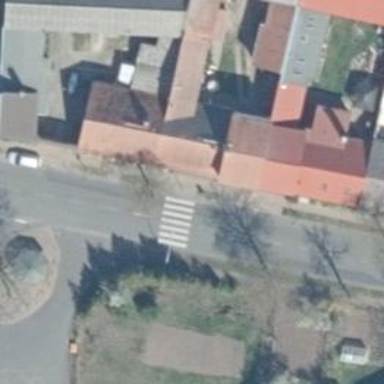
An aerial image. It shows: Zebra crossing for pedestrians.